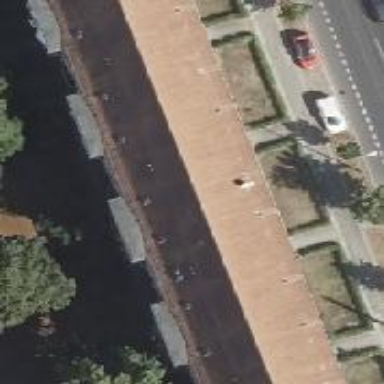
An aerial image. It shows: Hipped roof on apartment building.